Question: I'm new to CSS/Javascript and am having trouble with something that seems like it should be simple. I have a series of radio buttons and corresponding text. I'd like it all to appear as a bullet-point list, but for some reason messing with the properties of one messes up (or supersedes?) the alignment of the other.
Trying to achieve this (text adjacent to button):

How do I style this in CSS?
'''
<form id="form1">
<input type= "radio" name= "choices" class= "radioButtons" value= "0" id= "choice0">
<div id= "c0" class= "choiceText"> text here</div>
<input type= "radio" name= "choices" class= "radioButtons" value= "1" id= "choice1">
<div id= "c1" class= "choiceText"> text here</div>
<input type= "radio" name= "choices" class= "radioButtons" value= "2" id= "choice2">
<div id= "c2" class= "choiceText"> text here</div>
</form>
'''
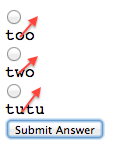
Answer: The thing is that the 'div' element, by default, have its 'display' CSS property set to 'block'.
Quoting W3Schools, 'a block element is an element that takes up the full width available, and has a line break before and after it.' you may notice that both '<div>' and '<p>' behave like this.
You have a couple options here. You may want to use an element that have its 'display' property already set to 'inline' by default, like 'span' or 'label'. An inline element only takes up as much width as necessary, and does not force line breaks.
You may also set your 'DIV's to 'display:inline' instead of the standard 'display:block'. But then you'll probably want to break the line after the content; in that case you can use the ':after' selector marker, adding a line break - like this:
'''
<style>
div.choicetext { display:inline; }
div.choicetext:after { content:"\A"; white-space:pre; }
</style>
<form id="form1">
<input type= "radio" name= "choices" class= "radioButtons" value= "0" id= "choice0">
<div id= "c0" class= "choiceText"> text here</div>
<input type= "radio" name= "choices" class= "radioButtons" value= "1" id= "choice1">
<div id= "c1" class= "choiceText"> text here</div>
<input type= "radio" name= "choices" class= "radioButtons" value= "2" id= "choice2">
<div id= "c2" class= "choiceText"> text here</div>
</form>
'''